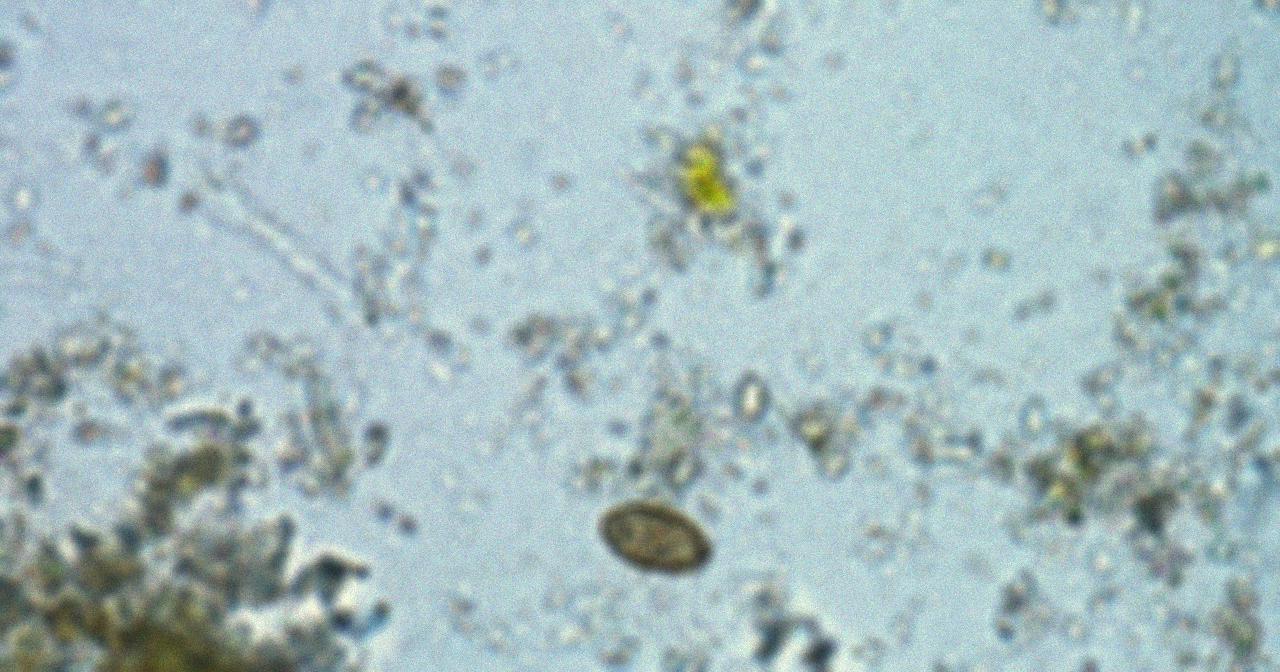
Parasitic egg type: Opisthorchis viverrine